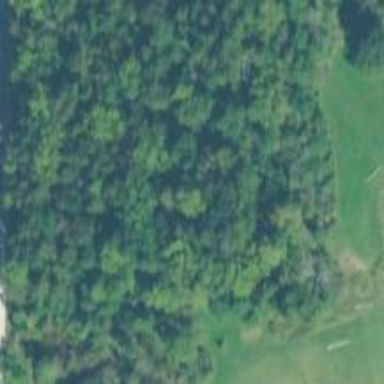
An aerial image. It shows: Disc golf tee area.